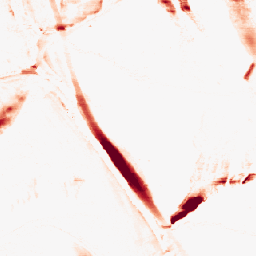
Category: morphological
Decomposition family: morphological_ellipse
Decomposition parameters: operation: opening
width: 5
height: 30
Upsampling method: nearest
Upsampling parameters: scale: 4
Upsampling scale: 4